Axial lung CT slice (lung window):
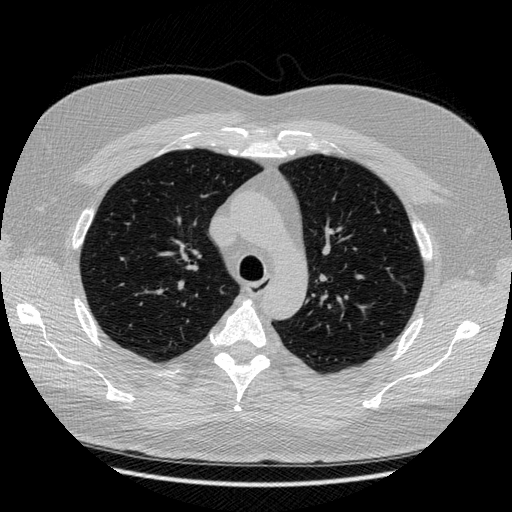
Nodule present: no